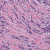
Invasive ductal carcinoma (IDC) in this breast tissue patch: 1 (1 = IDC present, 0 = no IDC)